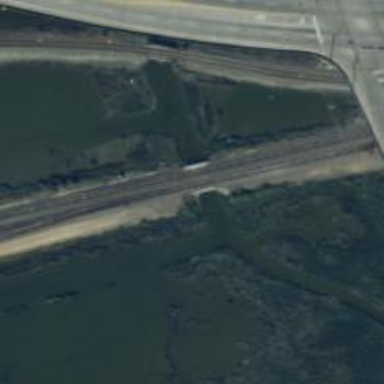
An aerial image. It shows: Bridge over railway line.